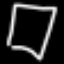
Label: square